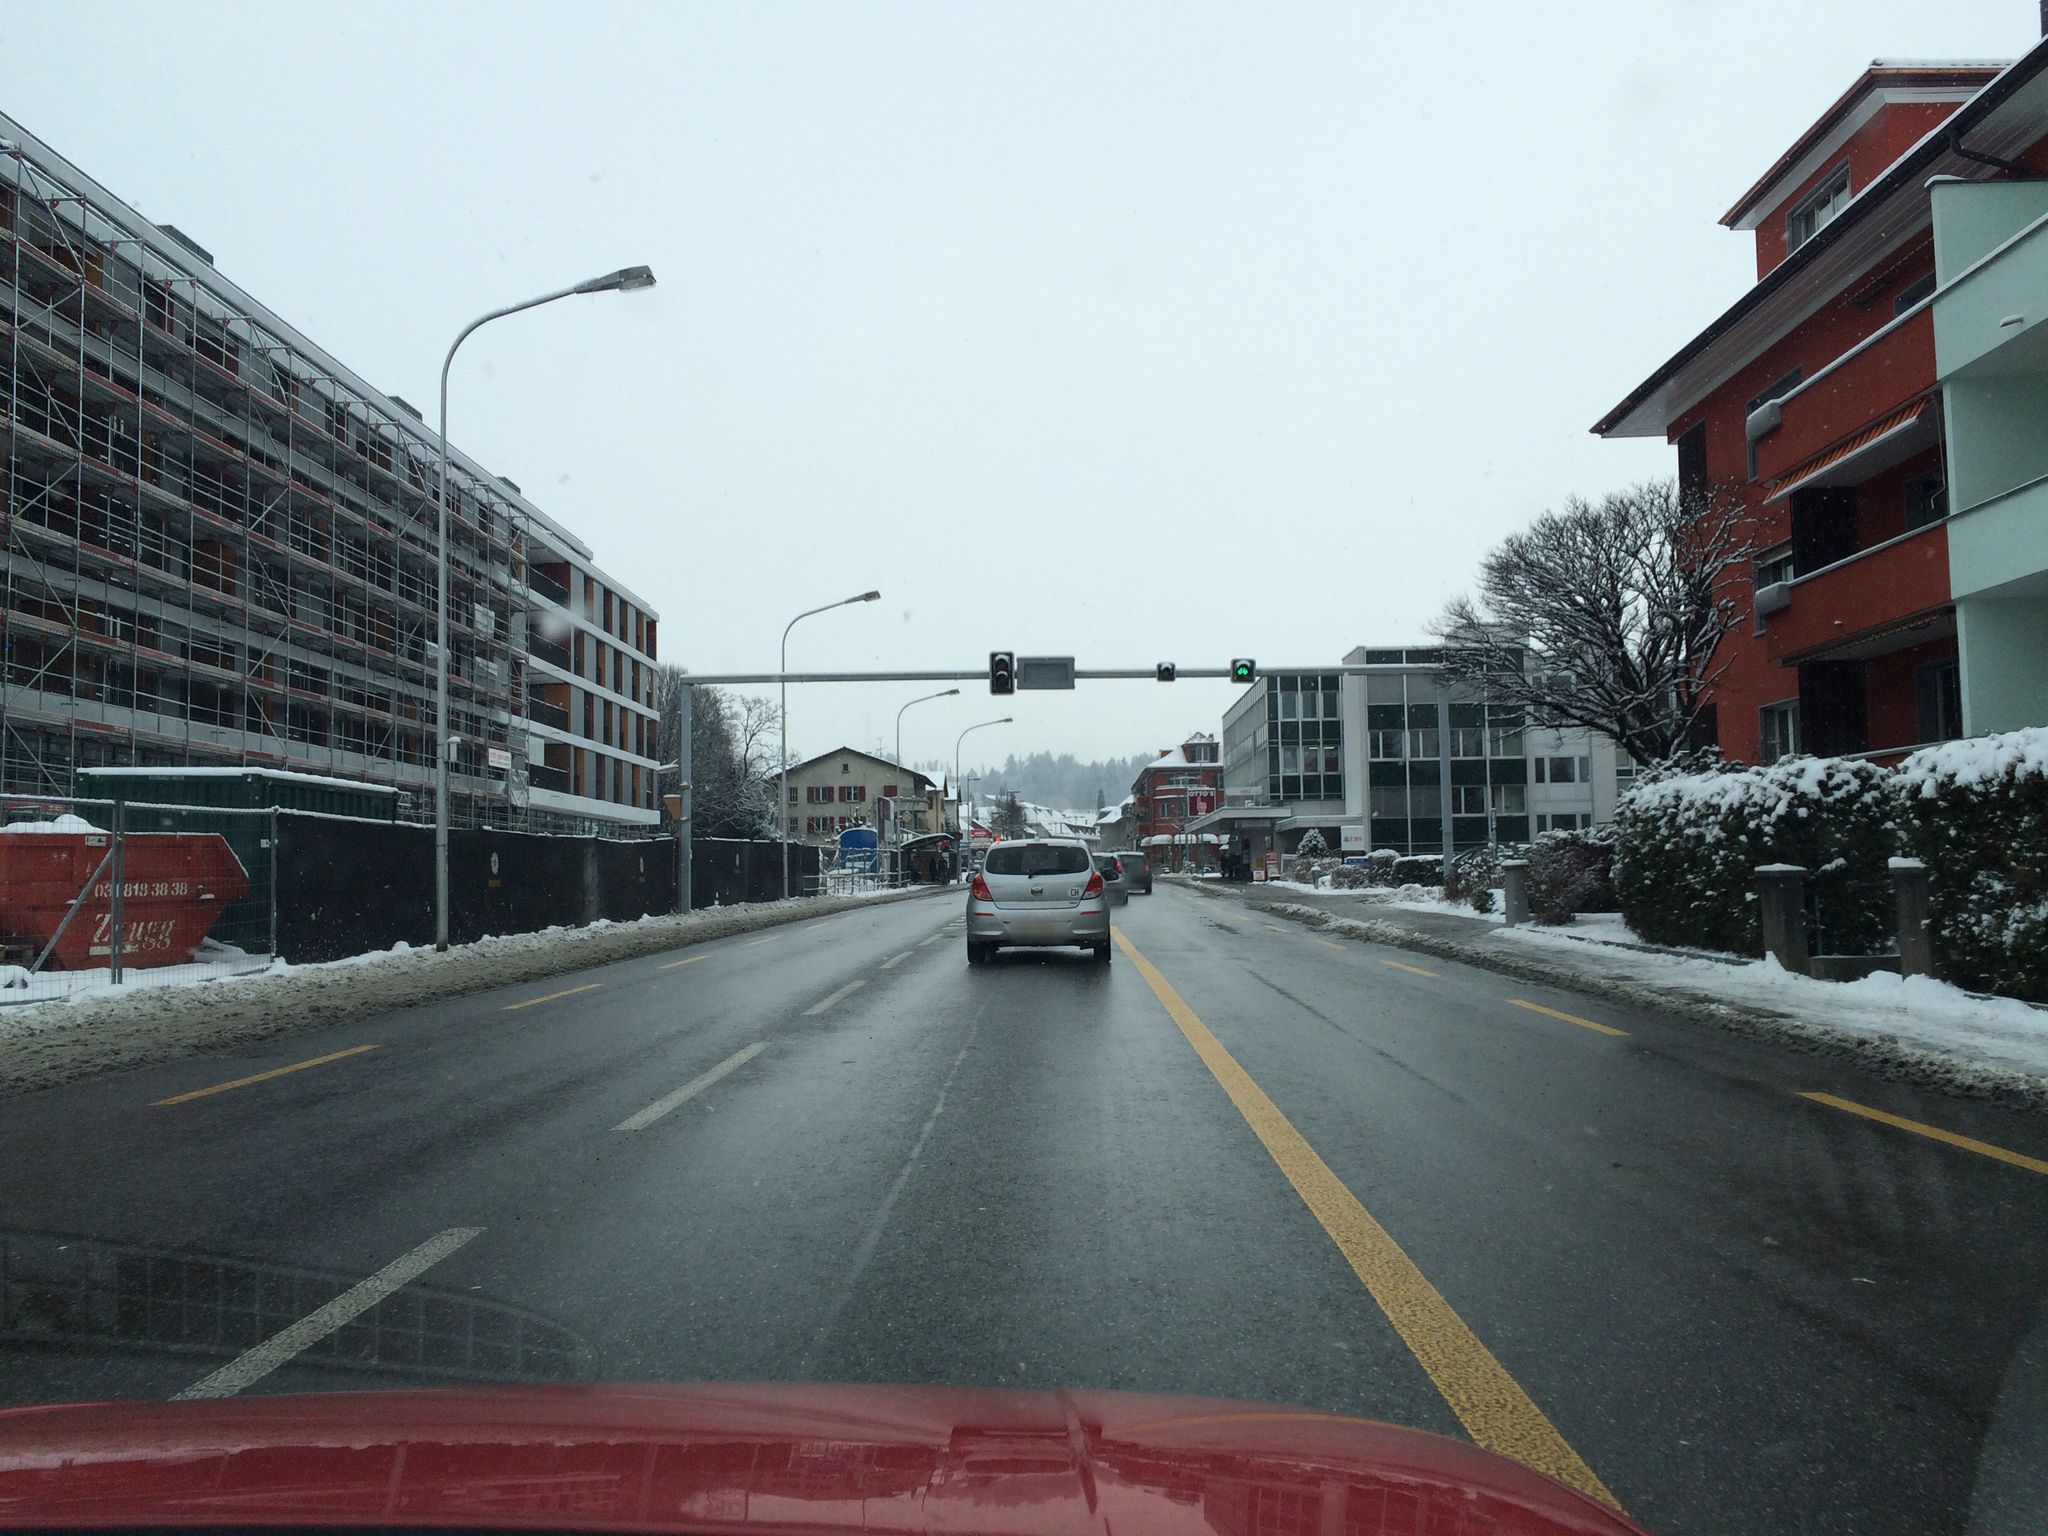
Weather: snowy
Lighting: day
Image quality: good
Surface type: driving surface
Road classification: service, footway
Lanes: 3
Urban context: urban centre
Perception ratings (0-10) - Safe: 6.75, Lively: 4.85, Beautiful: 7.84, Boring: 2.05, Depressing: 7.34, Wealthy: 6.12